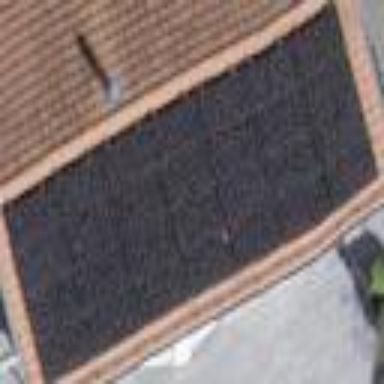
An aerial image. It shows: Solar power generator using photovoltaic panels.